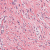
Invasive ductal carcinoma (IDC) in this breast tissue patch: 1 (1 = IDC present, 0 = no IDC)